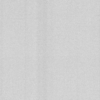
Label: dusty